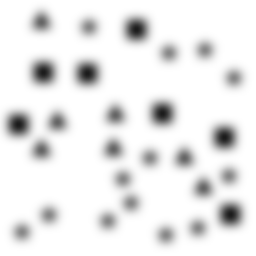
Squares: 7
Triangles: 7
Stars: 13
Total shapes: 27